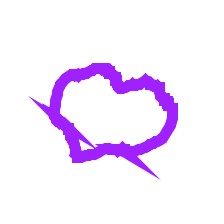
Shape: circle